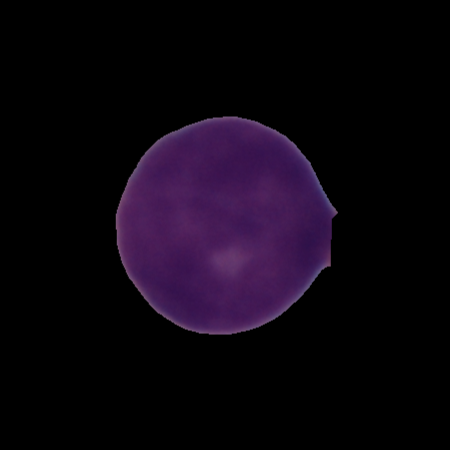
Label: cancer